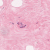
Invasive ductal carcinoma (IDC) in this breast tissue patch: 0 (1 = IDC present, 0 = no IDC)